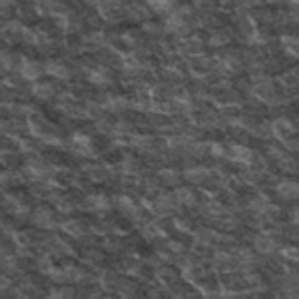
Label: frost